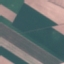
Land use / land cover class: AnnualCrop